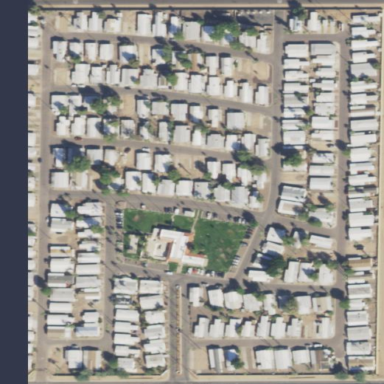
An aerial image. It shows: Residential area known as trailer park.